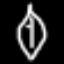
Label: leaf